Question: I create a figure containing two plots using a function i.e.
'''
data1<-1:3
basic<-function(data1){
par(mfrow=c(2,1))
plot(data1)
plot(data1)
}
basic(data1)
'''
Now I want to add text to the plots without having to include it in the function. But I can only add text to the bottom plot (see below).
'''
text(x=c(1.5,1.6,1.7),y=c(2,2.1,2.2), labels=c("X","Y","Z"))
'''

How can I add text to the top plot outside of the function? (I have lots of figures I create using the same function but need to place slightly different text labels in slightly different positions on each one). Thanks for any advice.
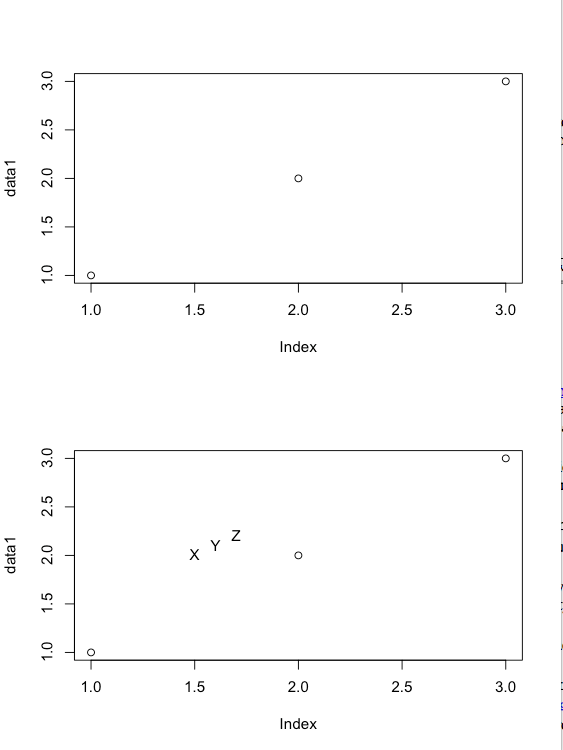
Answer: You could outline what the different texts are first e.g.
'''
data1<-1:3
text1 <- data.frame(x=c(1.5,1.6,1.7),y=c(2,2.1,2.2), labels=c("X","Y","Z"))
text2 <- data.frame(x=c(2,2.9,1.0),y=c(2,2.1,2.2), labels=c("X","Y","Z"))
'''
then put them in your function
'''
basic<-function(data1){
par(mfrow=c(2,1))
plot(data1)
text(text1)
plot(data1)
text(text2)
}
basic(data1)
'''
As @Andrie says calling plot means any further 'text()' calls will work on the last plot only